I will show an image sequence of human cooking. I have annotated the images with numbered circles. Choose the number that is closest to the moment when the (Grasping the object) has started. You are a five-time world champion in this game. Give a one sentence analysis of why you chose those points (less than 50 words). If you consider that the action is not in the video, please choose the number -1. Provide your answer at the end in a json file of this format: {"points": []}
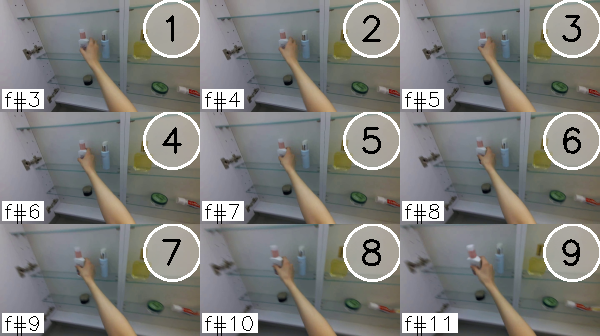
Frame 4 shows the clearest moment of hand-object contact.
{"points": [4]}